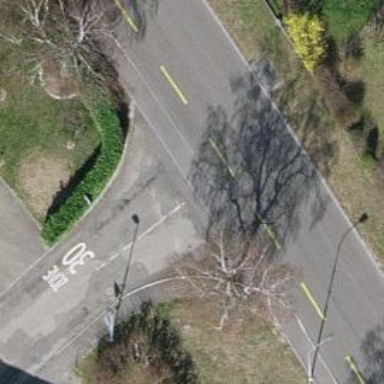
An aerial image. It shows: Crossing on the road.